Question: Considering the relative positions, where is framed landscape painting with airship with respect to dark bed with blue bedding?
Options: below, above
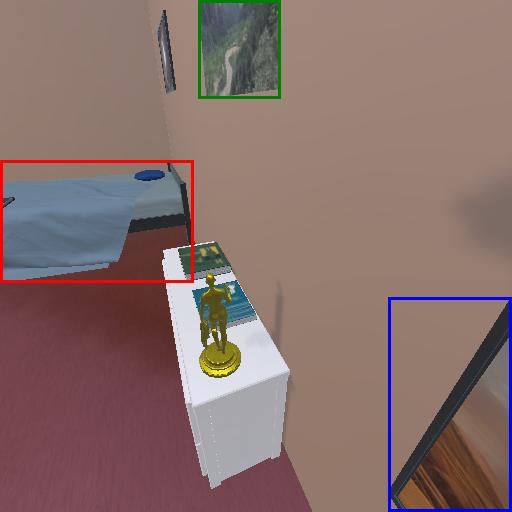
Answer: below